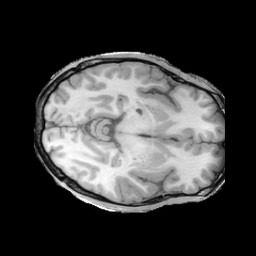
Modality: T1w
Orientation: axial
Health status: ill
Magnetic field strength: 3 T